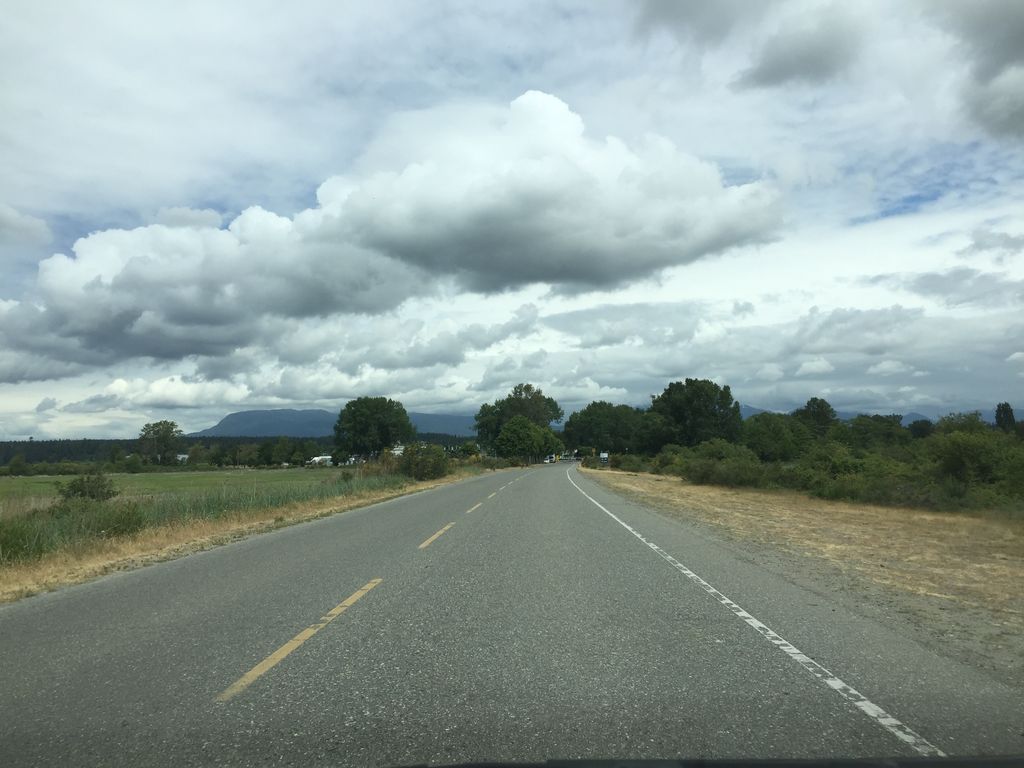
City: vancouver